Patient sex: F
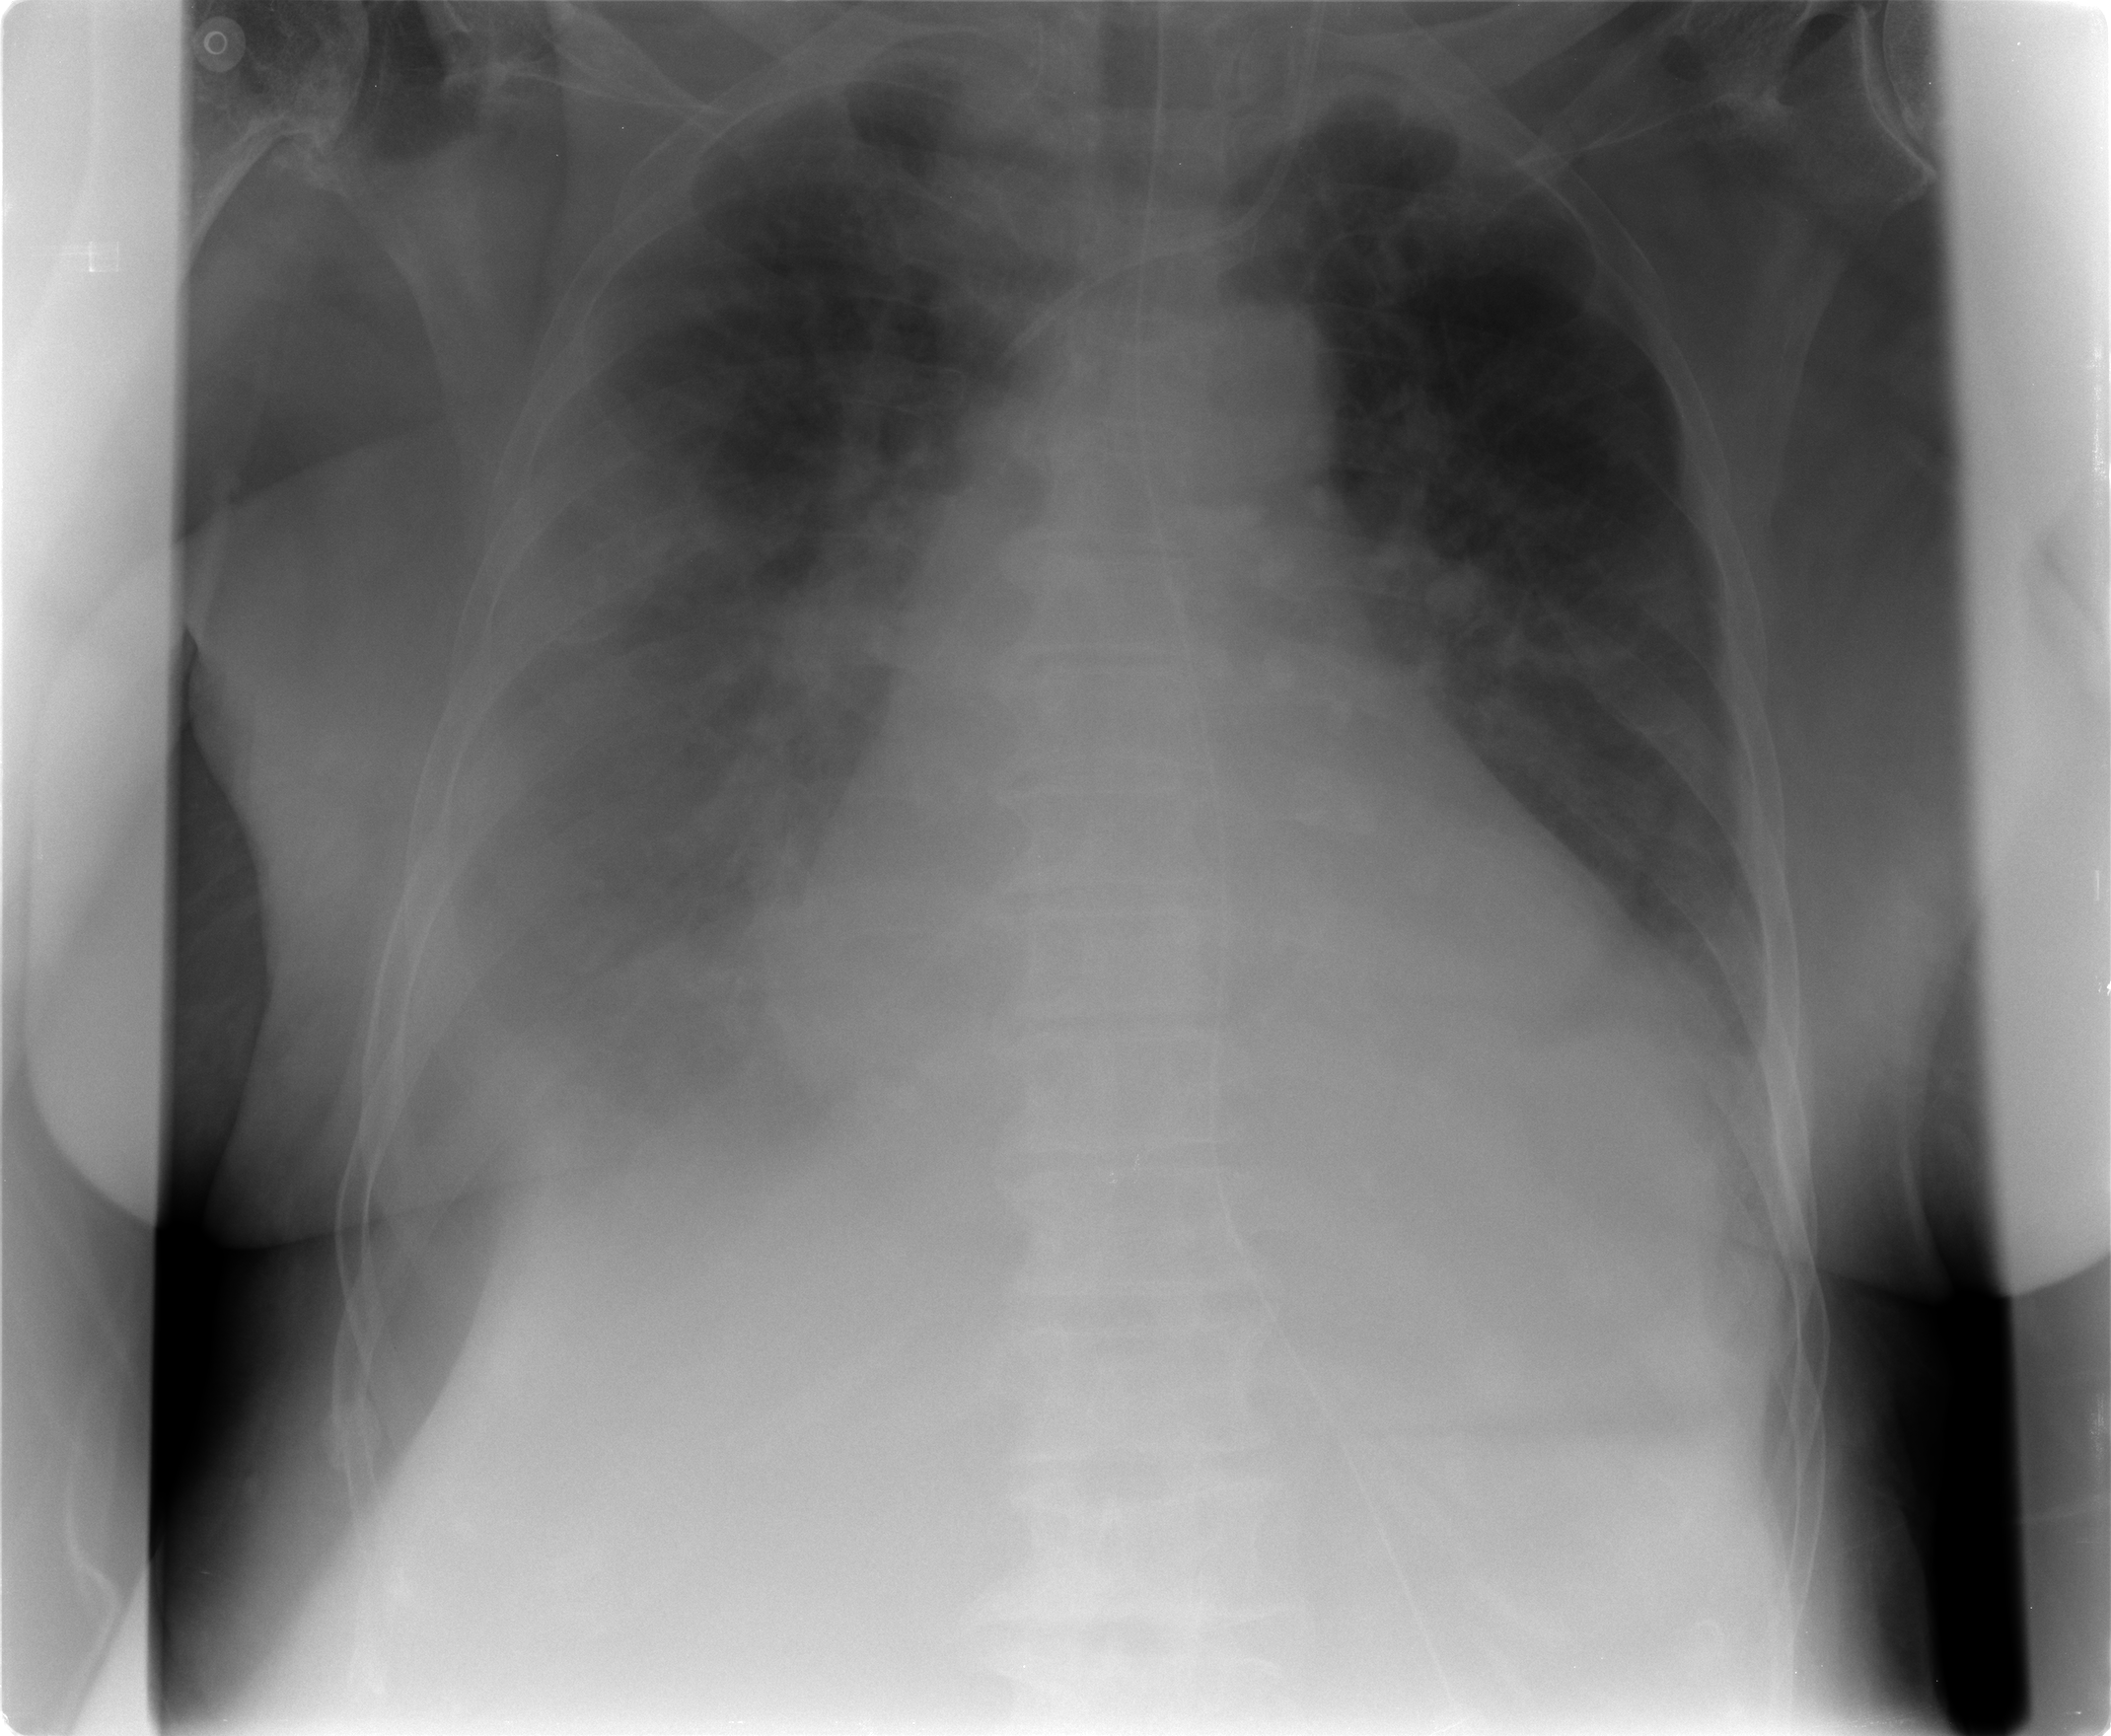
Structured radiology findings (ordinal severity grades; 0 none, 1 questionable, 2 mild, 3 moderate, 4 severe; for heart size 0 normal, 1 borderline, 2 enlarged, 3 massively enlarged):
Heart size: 2
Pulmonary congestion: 2
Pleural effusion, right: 3
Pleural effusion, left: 2
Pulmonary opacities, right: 3
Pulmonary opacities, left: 2
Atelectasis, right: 3
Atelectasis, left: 3